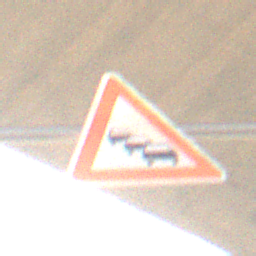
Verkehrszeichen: Stau
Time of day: SunriseSunset
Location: Roofed (Suburban)
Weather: Clear
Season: NotSpecified
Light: Natural